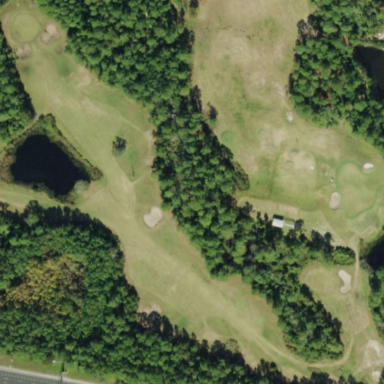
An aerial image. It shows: Golf course.